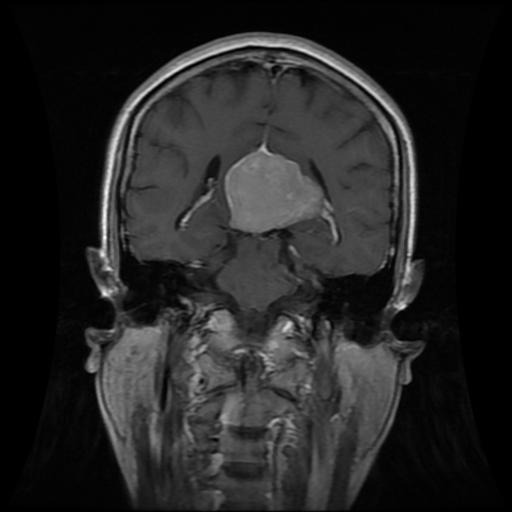
Label: meningioma